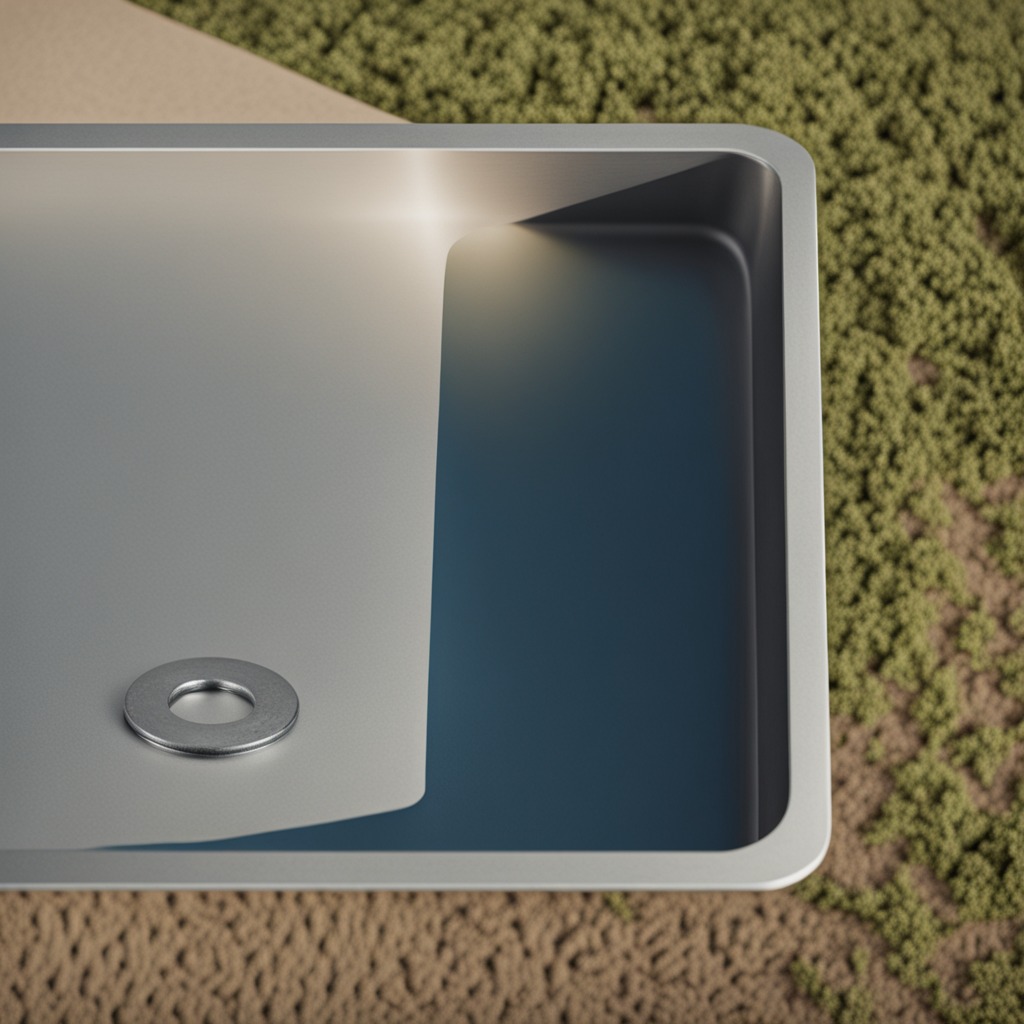
A flat metal washer is lying on the textured surface of a clean utility table.